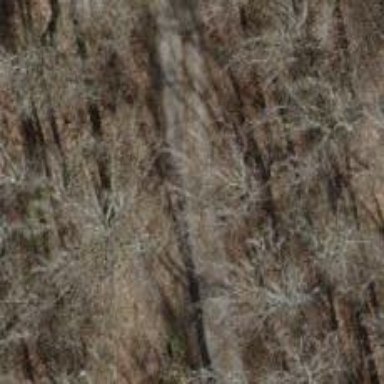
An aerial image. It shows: Muddy path.